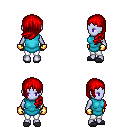
a pixel art fantasy rpg character, female body template, dark elf, purple skin, teal tunic, white pants, red left-swept hairstyle, gold gloves, gray slippers, four views (front, back, left, right), 2x2 character sprite sheet, small pixel art, hard edges, no anti-aliasing